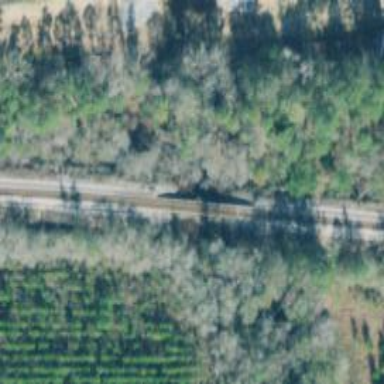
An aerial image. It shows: Bridge over railway line.